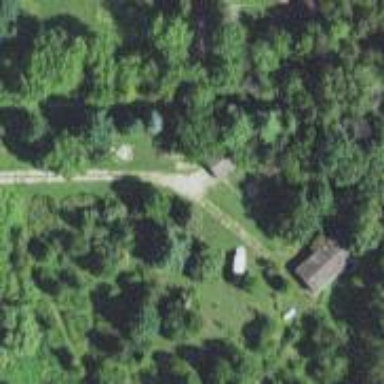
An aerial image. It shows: Driveway leading to service road.